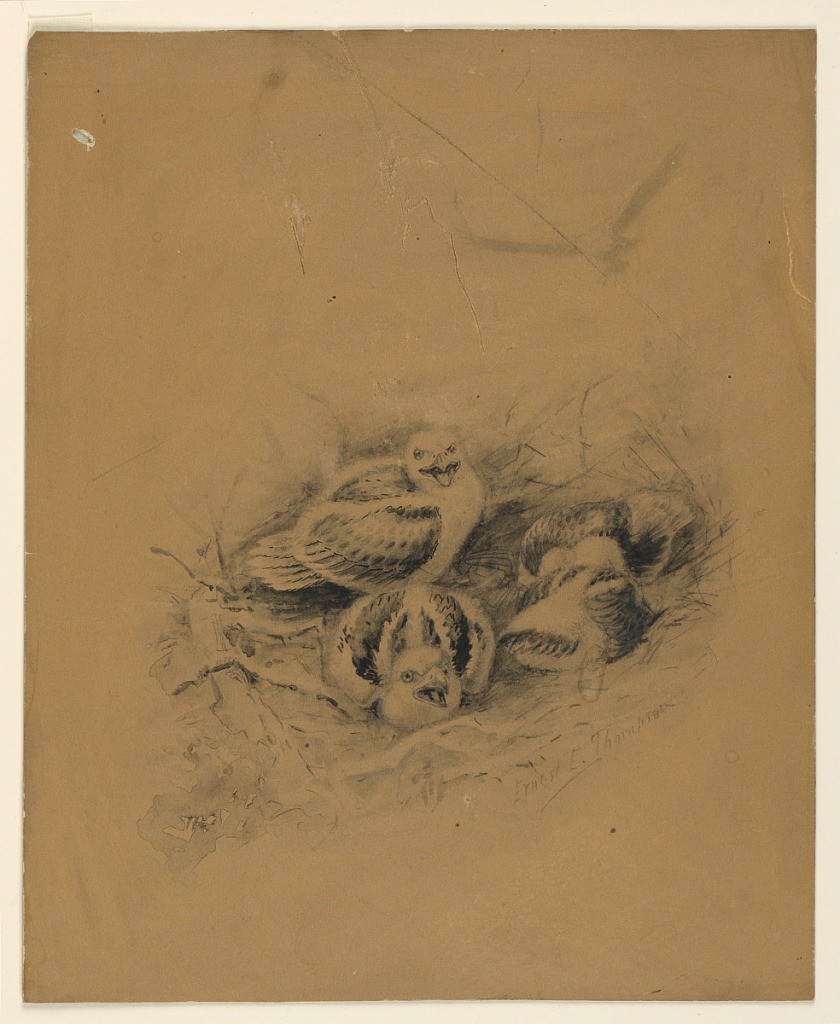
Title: Birds
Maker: Ernest Thompson Seton, American, 1860–1946
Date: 1893
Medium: Ink, grey wash, on illustration board
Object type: Drawing
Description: A group of four chicks in a nest.